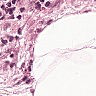
Metastatic tissue present: no